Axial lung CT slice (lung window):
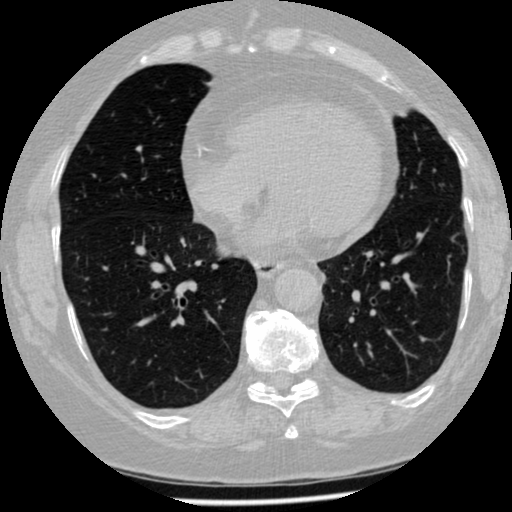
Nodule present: no